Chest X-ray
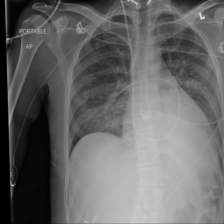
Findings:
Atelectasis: negative
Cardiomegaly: negative
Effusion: negative
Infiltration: negative
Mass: negative
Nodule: negative
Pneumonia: negative
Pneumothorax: negative
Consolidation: negative
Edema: negative
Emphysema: negative
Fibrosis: negative
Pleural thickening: negative
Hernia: negative